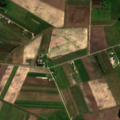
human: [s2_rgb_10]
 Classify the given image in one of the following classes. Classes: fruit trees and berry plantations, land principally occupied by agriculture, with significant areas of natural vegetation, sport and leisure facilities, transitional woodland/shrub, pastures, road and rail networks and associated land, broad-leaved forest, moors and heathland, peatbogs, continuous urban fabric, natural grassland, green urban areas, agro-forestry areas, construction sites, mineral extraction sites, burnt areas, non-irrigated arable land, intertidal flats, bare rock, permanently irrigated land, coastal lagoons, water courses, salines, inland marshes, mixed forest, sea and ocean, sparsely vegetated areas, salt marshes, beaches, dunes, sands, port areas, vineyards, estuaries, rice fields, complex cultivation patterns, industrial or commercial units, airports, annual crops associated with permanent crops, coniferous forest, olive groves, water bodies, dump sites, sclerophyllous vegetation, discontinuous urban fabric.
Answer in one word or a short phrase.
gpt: non-irrigated arable land, complex cultivation patterns